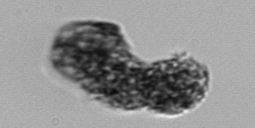
Label: fecal_pellet